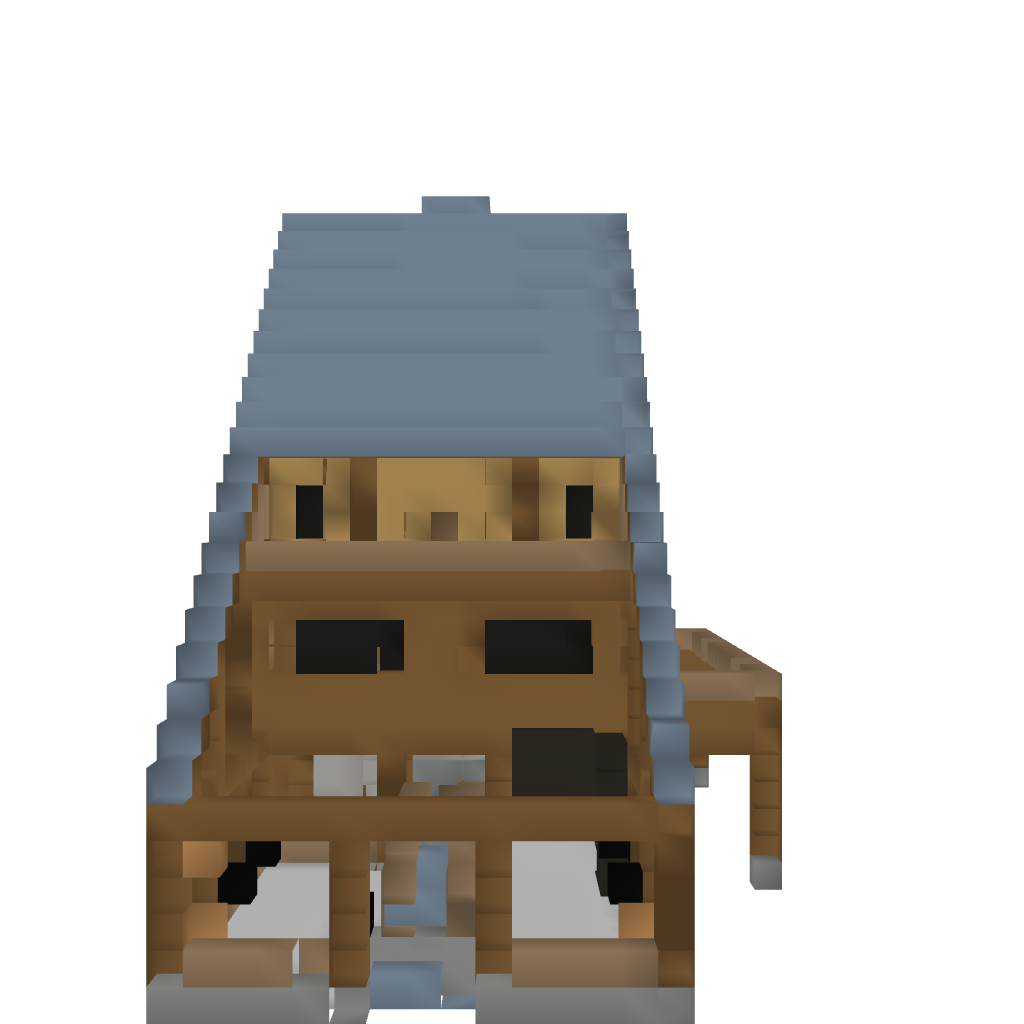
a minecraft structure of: Large House